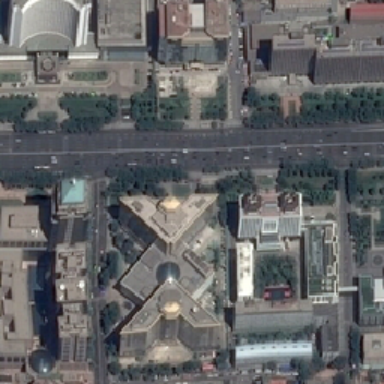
There are tall buildings on both sides of the road .